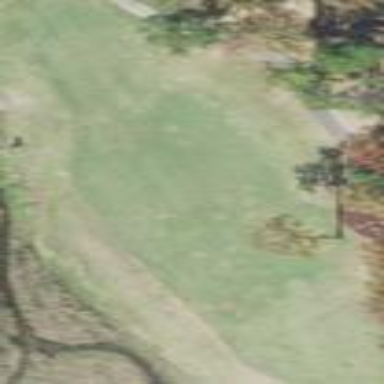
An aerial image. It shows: Golf fairway surrounded by grass.